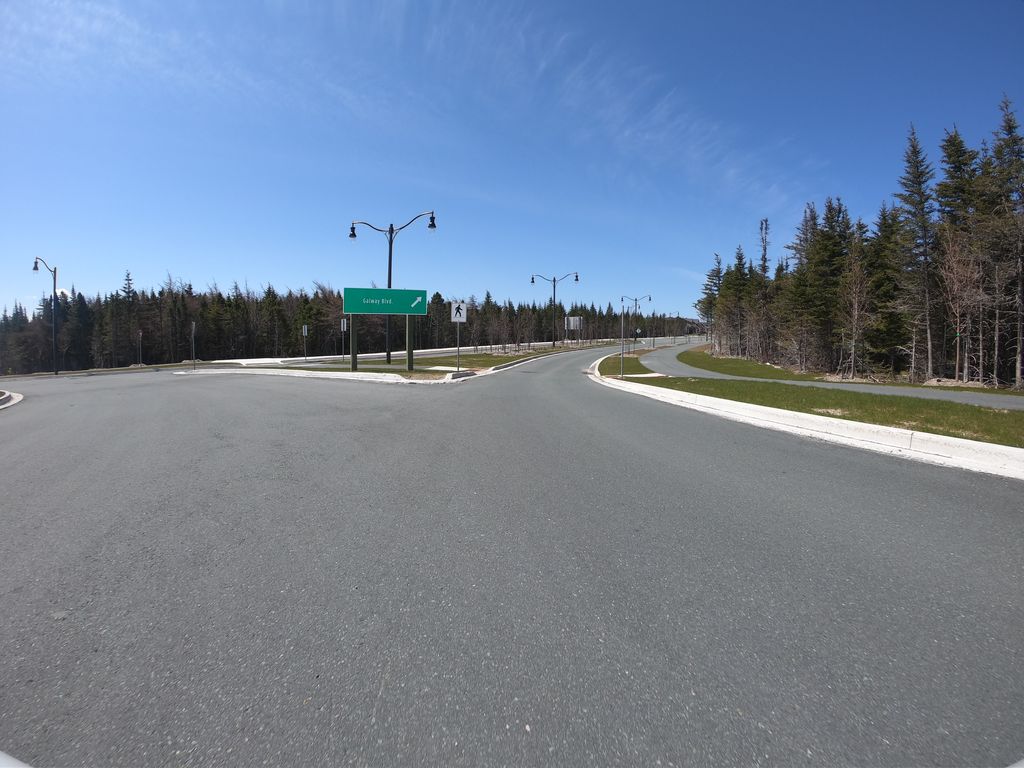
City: st_johns